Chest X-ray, AP view. Patient: 50 years old, sex M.
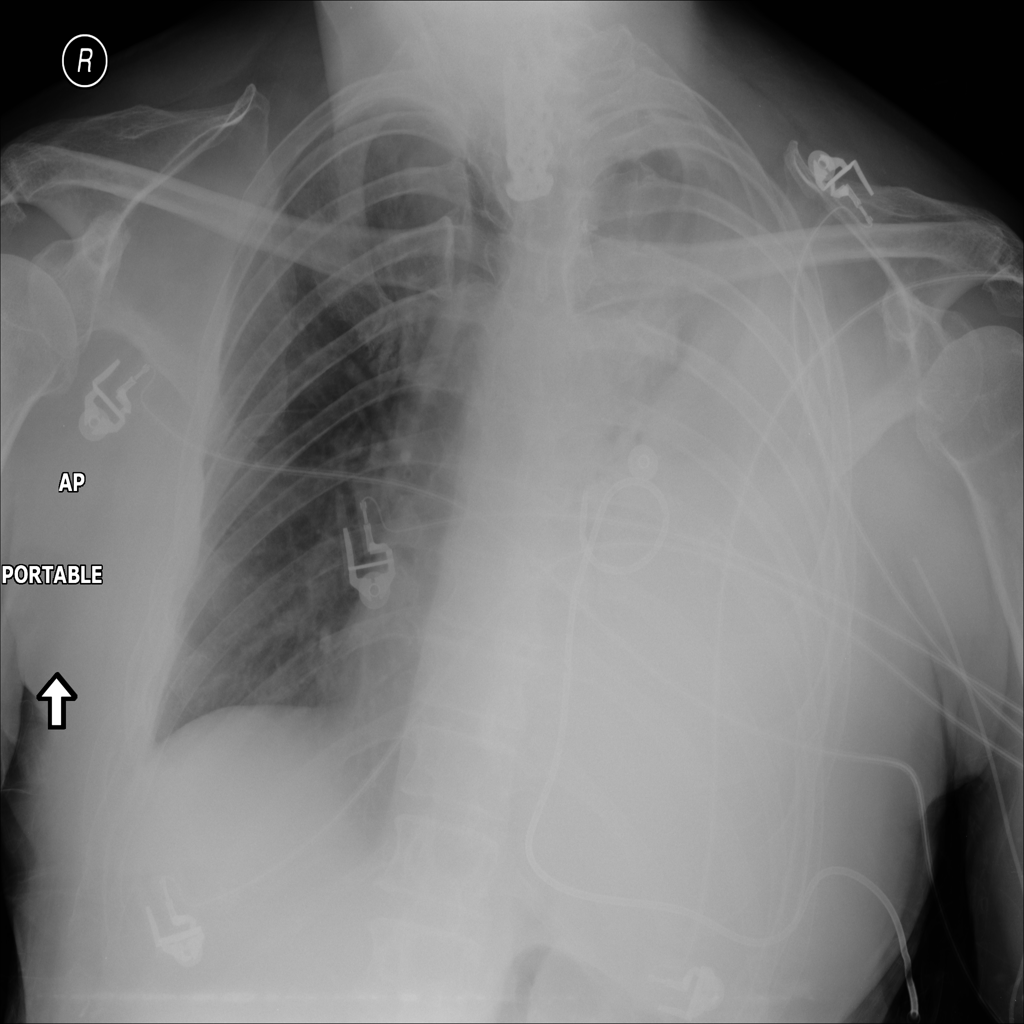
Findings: Effusion